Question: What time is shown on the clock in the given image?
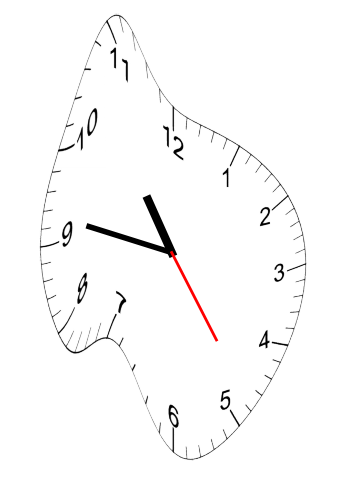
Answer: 10:46:24